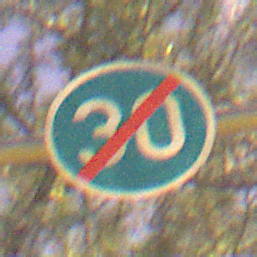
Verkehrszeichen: EndeMindestgeschwindigkeit
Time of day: Night
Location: Outdoor (Suburban)
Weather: PartlyCloudy
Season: NotSpecified
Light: Artificial